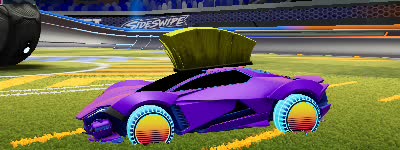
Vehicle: werewolf